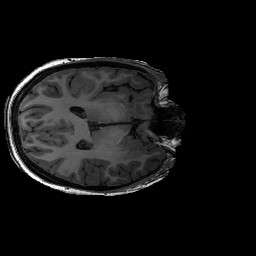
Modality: T1w
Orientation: axial
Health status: ill
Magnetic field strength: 3 T